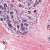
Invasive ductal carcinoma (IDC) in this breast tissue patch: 0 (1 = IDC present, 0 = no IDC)